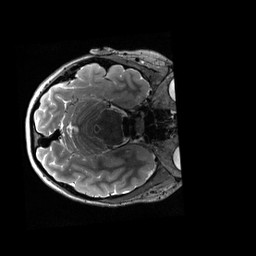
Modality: T2w
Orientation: axial
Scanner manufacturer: siemens
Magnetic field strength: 3 T
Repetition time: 3.2 s
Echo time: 0.564 s